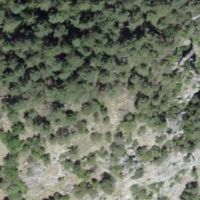
EUNIS habitat code: 50
Species observed at this site:
Verbascum thapsus